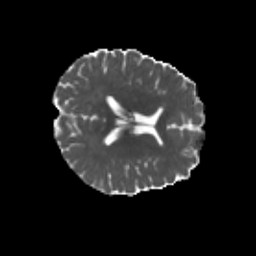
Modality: MD
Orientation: axial
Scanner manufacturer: siemens
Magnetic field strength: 3 T
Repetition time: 4.16 s
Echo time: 0.0806 s